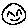
Label: smiley face